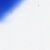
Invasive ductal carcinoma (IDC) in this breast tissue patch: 0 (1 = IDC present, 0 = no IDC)